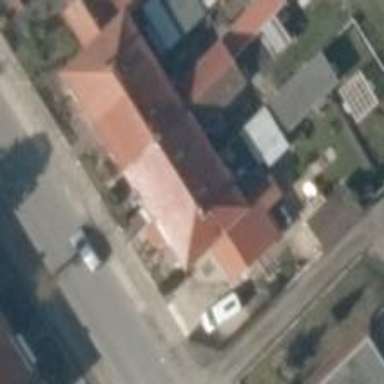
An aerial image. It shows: Terrace building.